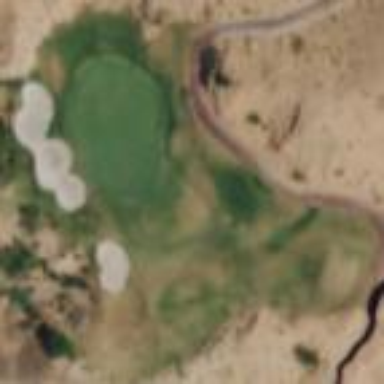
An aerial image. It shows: Rough area on grassy golf course.